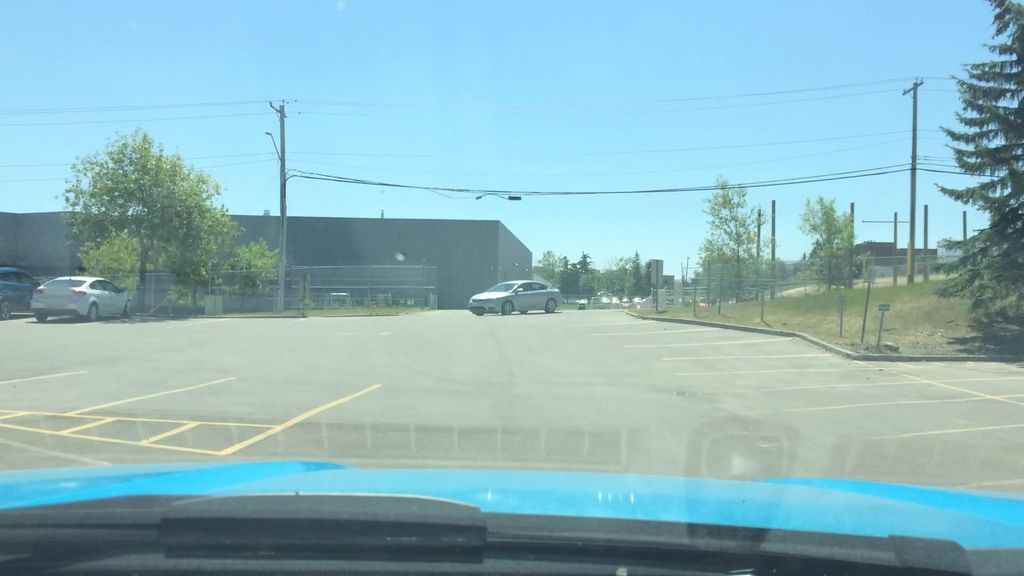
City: calgary